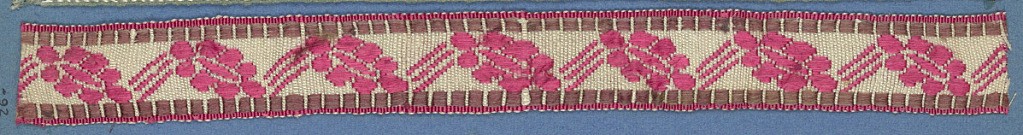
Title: Trimming
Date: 19th century
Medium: silk Technique: woven
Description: Red, brown and white trimming fragment in a design of leaves and diagonal lines between borders of blocks.